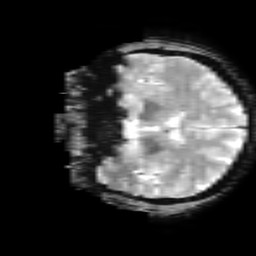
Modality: T2starw
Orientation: coronal
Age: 48
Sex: female
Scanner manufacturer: ge
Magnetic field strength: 3 T
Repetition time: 0.65 s
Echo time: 0.02 s